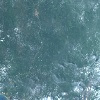
Label: land